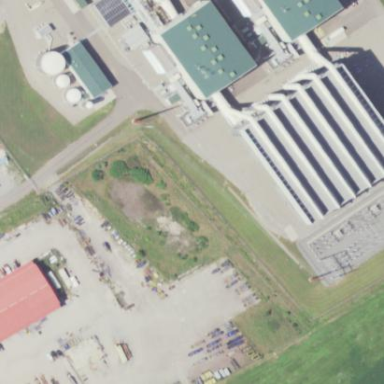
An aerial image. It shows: Industrial building used for cooling purposes.